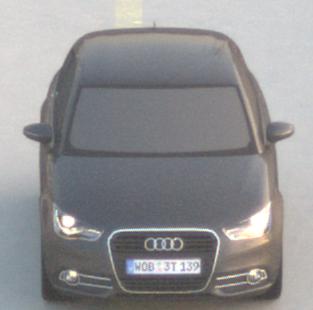
Make: Audi
Model: A1 Sportback 1.2 TFSI
Detailed model: A1 (8X) Sportback
Model produced from: 2012/03
Model produced until: 2014/11
Doors: 5
Color: gray
Road condition: dry road
Daytime: sunrise or sunset
Contrast: low contrast